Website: bh-photo
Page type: account-selection
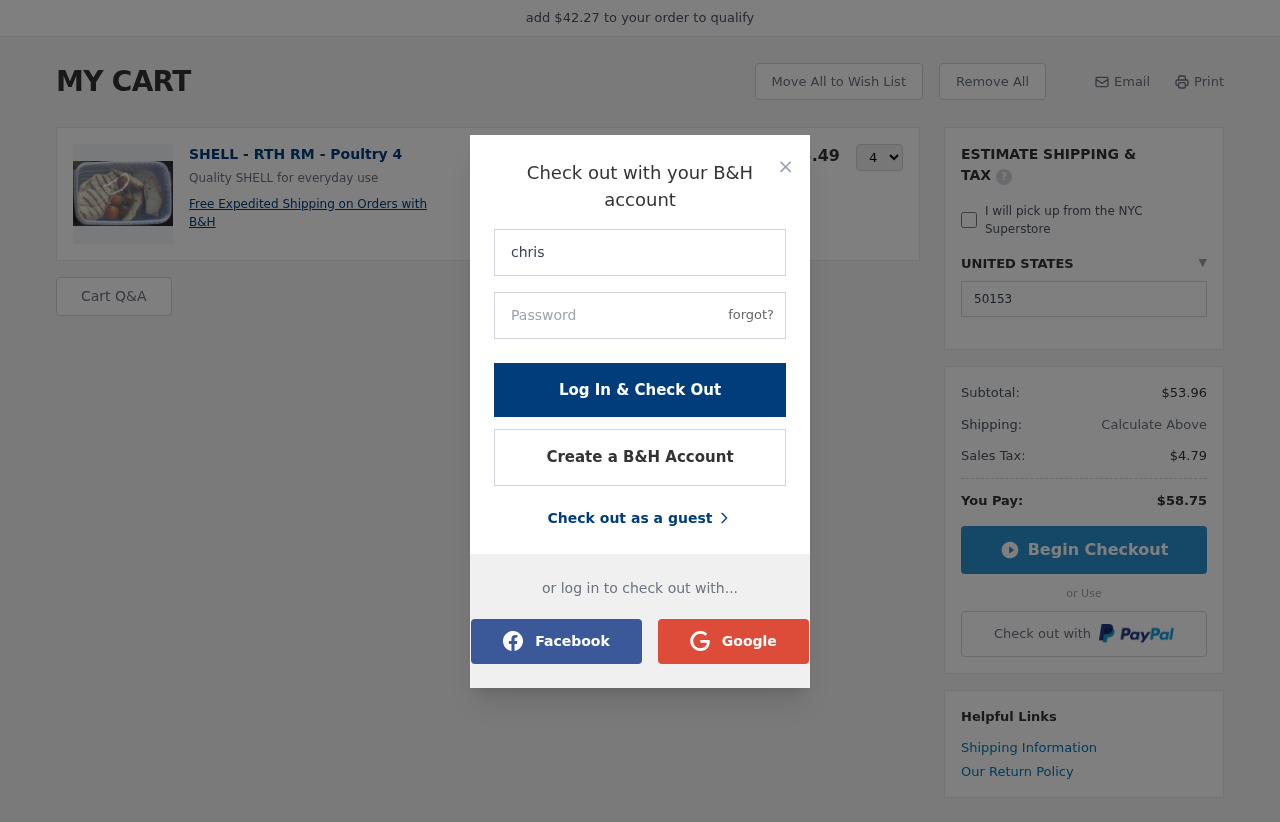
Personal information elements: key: PII_COUNTRY
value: UNITED STATES
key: PII_LOGIN_USERNAME
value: christineramirez86
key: PII_POSTCODE
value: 50153
Product elements: key: PRODUCT1_DESC
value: Quality SHELL for everyday use
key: PRODUCT1_NAME
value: SHELL - RTH RM - Poultry 4
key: PRODUCT1_PRICE
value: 13.49
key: PRODUCT1_QUANTITY
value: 4
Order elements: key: ORDER_SUBTOTAL
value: $53.96
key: ORDER_TAX
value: $4.79
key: ORDER_TOTAL
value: $58.75
Other elements: key: AMOUNT_TO_QUALIFY
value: $42.27